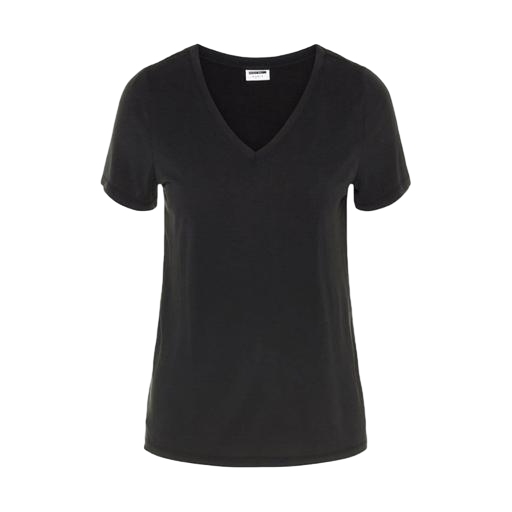
black v-neck t-shirt only macy, black v-neck top only macy, black v-neck t-shirt, white background